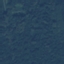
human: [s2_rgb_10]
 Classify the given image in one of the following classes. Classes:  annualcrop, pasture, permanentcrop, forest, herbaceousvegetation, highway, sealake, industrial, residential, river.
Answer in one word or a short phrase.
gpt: Forest